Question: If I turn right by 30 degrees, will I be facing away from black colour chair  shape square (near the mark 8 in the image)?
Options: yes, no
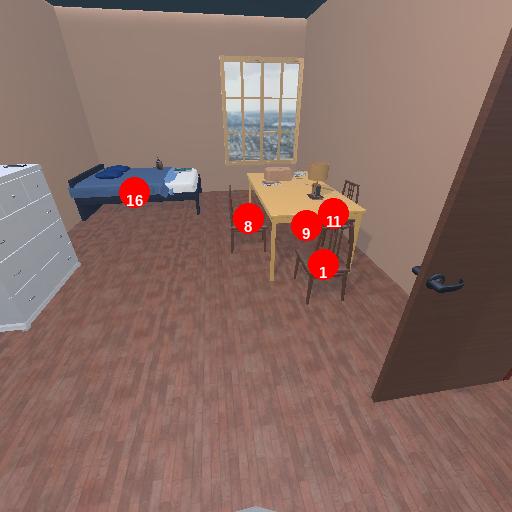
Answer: yes